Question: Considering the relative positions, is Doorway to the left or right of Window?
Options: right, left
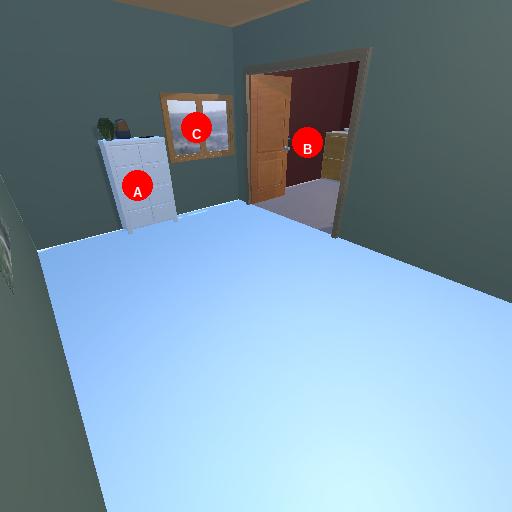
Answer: right